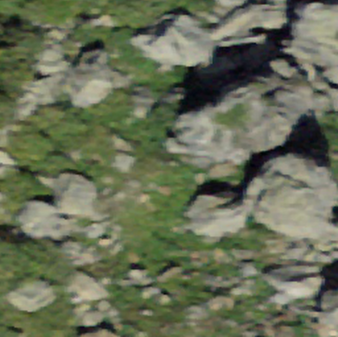
Label: bouldering_area